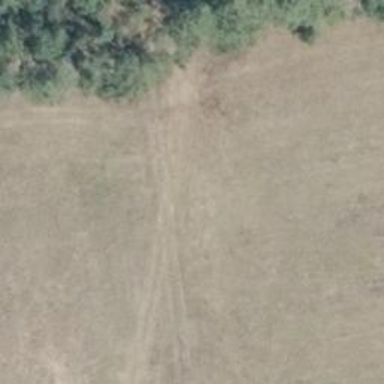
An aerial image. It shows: Path on the ground.